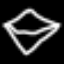
Label: diamond